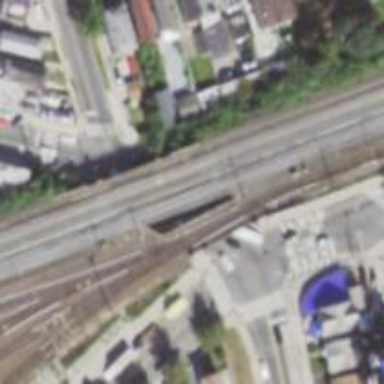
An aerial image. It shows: Electrified railway with rail tracks.